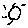
Label: sun